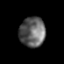
Tissue: prostate
Cell type: T cells
Senescence score: 0.3608
Nuclear area (px): 749
Mean DAPI intensity: 98.874